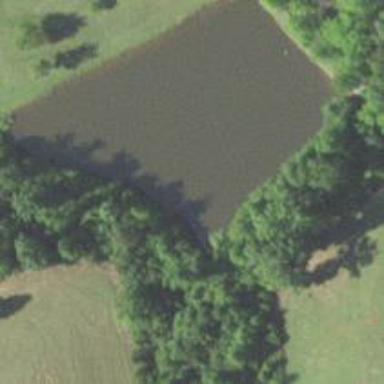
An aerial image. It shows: Peaceful pond surrounded by nature.